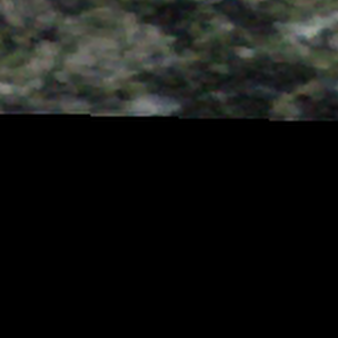
Label: other